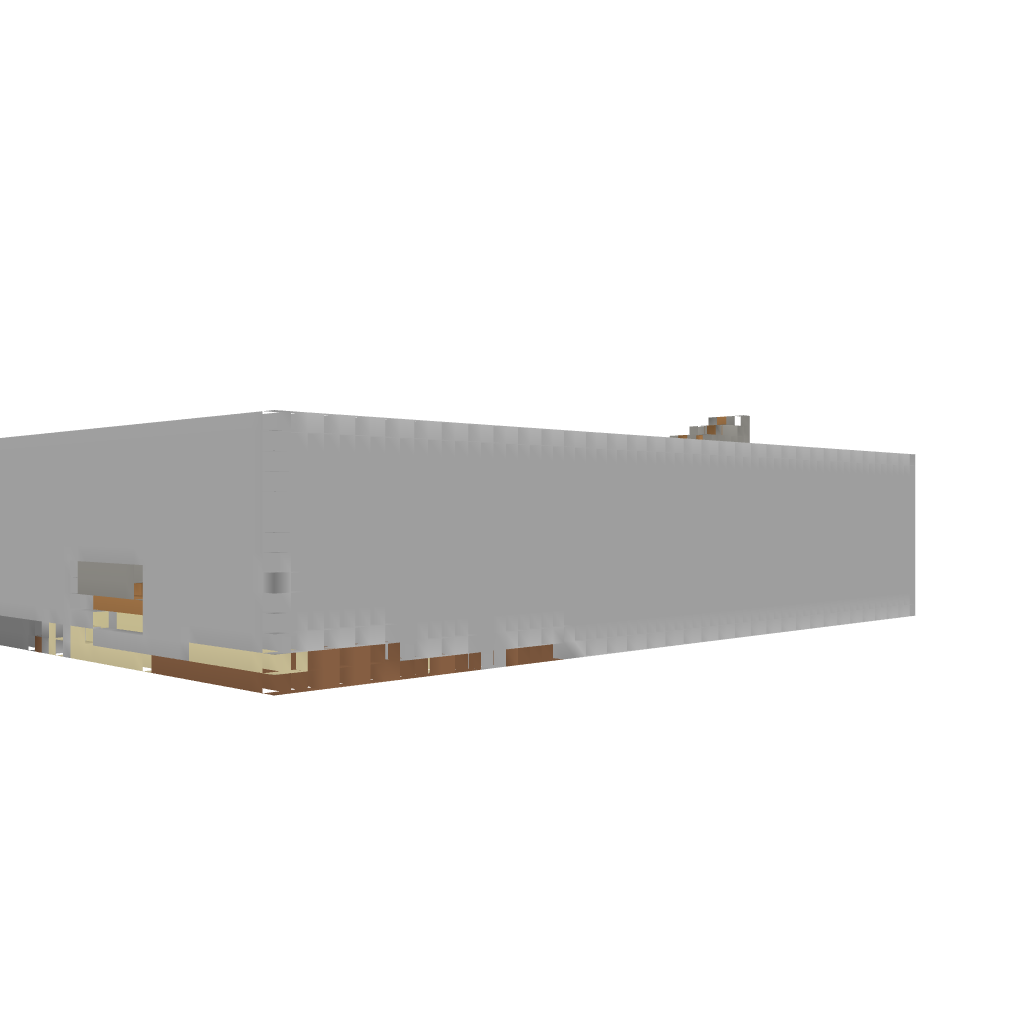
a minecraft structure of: Underwater Home